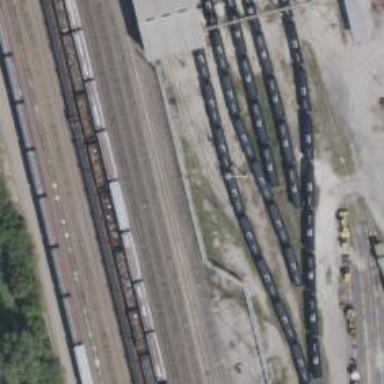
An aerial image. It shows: Railway yard used for servicing trains.